Question: Eclipse is complaining about my JavaScript code:

As fas as I can tell, the code is working fine. What do I have to change to get rid of the warning?
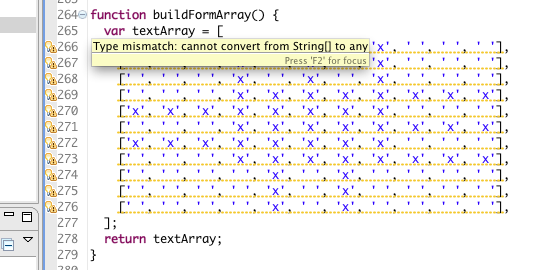
Answer: The semantic validator (despite it's failings, like this one) actually has a lot of uses. For instance, it can tell you when you've got a variable that's not being used anywhere (eg. because you have a typo in the variable's name).
If you don't want to see that error message, but you still want to keep semantic validation on, you can use this hack:
'''
var textArray = 0 || [ ...
'''
it's a little ugly, and your non-Eclipse-using co-workers may not like it, but at least it gives you a way to ditch the warning and still have the benefits of the validator.
A similar hack (if you don't like the first one, or if you're a big Douglas Crockford fan) that will also work is:
'''
var textArray;
textArray = [ ...
'''